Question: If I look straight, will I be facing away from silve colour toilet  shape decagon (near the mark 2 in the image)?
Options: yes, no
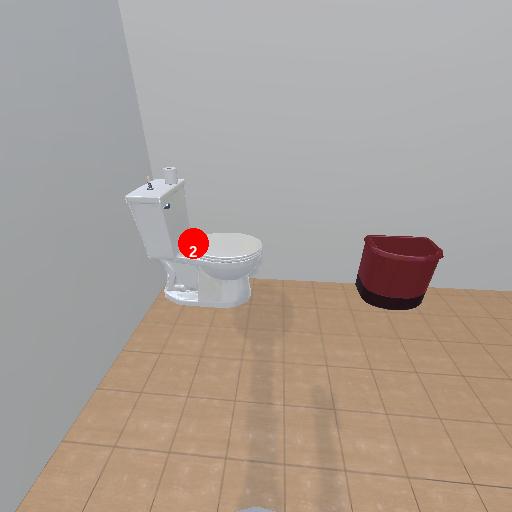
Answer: yes